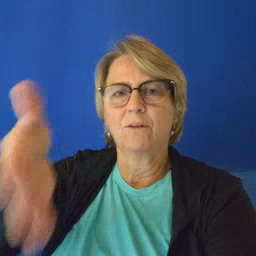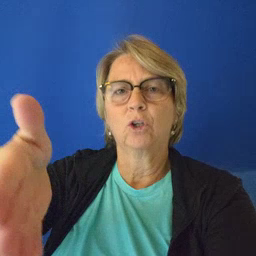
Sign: after